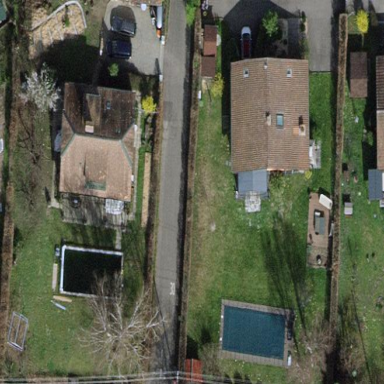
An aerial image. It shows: Garden surrounded by fence.